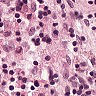
Metastatic tissue present: no